Question: I have installed and configure Solr4 and tomcat6 on to the server. It works good but when I try to build the DIH(Data Import Handler) it gives me an error and I am not able to resolve.
I add the following code to my solrconfig.xml file
'''
<requestHandler name="/dataimport" class="org.apache.solr.handler.dataimport.DataImportHandler">
<lst name="defaults">
<str name="config">/path/to/data-config.xml</str>
</lst>
'''
my data-config.xml file looks like as follow
'''
<dataConfig>
<dataSource type="FileDataSource" />
<document>
<entity name="f" processor="FileListEntityProcessor" baseDir="/path/to/basedirectory/toxmlfiles/" fileName=".*xml" recursive="true" rootEntity="false" dataSource="null">
<field column="plainText" name="text"/>
</entity>
</document>
'''
The error I got on the browser when I hit localhost:8080/solr/

The error in my error log is
'''
SEVERE: Unable to create core: collection1
org.apache.solr.common.SolrException: RequestHandler init failure
at org.apache.solr.core.RequestHandlers.initHandlersFromConfig(RequestHandlers.java:168)
at org.apache.solr.core.SolrCore.<init>(SolrCore.java:657)
at org.apache.solr.core.SolrCore.<init>(SolrCore.java:566)
at org.apache.solr.core.CoreContainer.create(CoreContainer.java:850)
at org.apache.solr.core.CoreContainer.load(CoreContainer.java:534)
at org.apache.solr.core.CoreContainer.load(CoreContainer.java:356)
at org.apache.solr.core.CoreContainer$Initializer.initialize(CoreContainer.java:308)
at org.apache.solr.servlet.SolrDispatchFilter.init(SolrDispatchFilter.java:107)
at org.apache.catalina.core.ApplicationFilterConfig.getFilter(ApplicationFilterConfig.java:295)
at org.apache.catalina.core.ApplicationFilterConfig.setFilterDef(ApplicationFilterConfig.java:422)
at org.apache.catalina.core.ApplicationFilterConfig.<init>(ApplicationFilterConfig.java:115)
at org.apache.catalina.core.StandardContext.filterStart(StandardContext.java:3838)
at org.apache.catalina.core.StandardContext.start(StandardContext.java:4488)
at org.apache.catalina.core.ContainerBase.addChildInternal(ContainerBase.java:791)
at org.apache.catalina.core.ContainerBase.addChild(ContainerBase.java:771)
at org.apache.catalina.core.StandardHost.addChild(StandardHost.java:526)
at org.apache.catalina.startup.HostConfig.deployDescriptor(HostConfig.java:637)
at org.apache.catalina.startup.HostConfig.deployDescriptors(HostConfig.java:563)
at org.apache.catalina.startup.HostConfig.deployApps(HostConfig.java:498)
at org.apache.catalina.startup.HostConfig.start(HostConfig.java:1277)
at org.apache.catalina.startup.HostConfig.lifecycleEvent(HostConfig.java:321)
at org.apache.catalina.util.LifecycleSupport.fireLifecycleEvent(LifecycleSupport.java:119)
at org.apache.catalina.core.ContainerBase.start(ContainerBase.java:1053)
at org.apache.catalina.core.StandardHost.start(StandardHost.java:722)
at org.apache.catalina.core.ContainerBase.start(ContainerBase.java:1045)
at org.apache.catalina.core.StandardEngine.start(StandardEngine.java:443)
at org.apache.catalina.core.StandardService.start(StandardService.java:516)
at org.apache.catalina.core.StandardServer.start(StandardServer.java:710)
at org.apache.catalina.startup.Catalina.start(Catalina.java:593)
at sun.reflect.NativeMethodAccessorImpl.invoke0(Native Method)
at sun.reflect.NativeMethodAccessorImpl.invoke(NativeMethodAccessorImpl.java:57)
at sun.reflect.DelegatingMethodAccessorImpl.invoke(DelegatingMethodAccessorImpl.java:43)
at java.lang.reflect.Method.invoke(Method.java:616)
at org.apache.catalina.startup.Bootstrap.start(Bootstrap.java:289)
at org.apache.catalina.startup.Bootstrap.main(Bootstrap.java:414)
Caused by: org.apache.solr.common.SolrException: Error loading class 'org.apache.solr.handler.dataimport.DataImportHandler'
at org.apache.solr.core.SolrResourceLoader.findClass(SolrResourceLoader.java:436)
at org.apache.solr.core.SolrCore.createInstance(SolrCore.java:469)
at org.apache.solr.core.SolrCore.createRequestHandler(SolrCore.java:540)
at org.apache.solr.core.RequestHandlers.initHandlersFromConfig(RequestHandlers.java:154)
... 34 more
Caused by: java.lang.ClassNotFoundException: org.apache.solr.handler.dataimport.DataImportHandler
at java.net.URLClassLoader$1.run(URLClassLoader.java:217)
at java.security.AccessController.doPrivileged(Native Method)
at java.net.URLClassLoader.findClass(URLClassLoader.java:205)
at java.lang.ClassLoader.loadClass(ClassLoader.java:321)
at java.net.FactoryURLClassLoader.loadClass(URLClassLoader.java:615)
at java.lang.ClassLoader.loadClass(ClassLoader.java:266)
at java.lang.Class.forName0(Native Method)
at java.lang.Class.forName(Class.java:264)
at org.apache.solr.core.SolrResourceLoader.findClass(SolrResourceLoader.java:420)
... 37 more
Jan 31, 2013 10:44:49 AM org.apache.solr.common.SolrException log
SEVERE: null:org.apache.solr.common.SolrException: RequestHandler init failure
at org.apache.solr.core.RequestHandlers.initHandlersFromConfig(RequestHandlers.java:168)
at org.apache.solr.core.SolrCore.<init>(SolrCore.java:657)
at org.apache.solr.core.SolrCore.<init>(SolrCore.java:566)
at org.apache.solr.core.CoreContainer.create(CoreContainer.java:850)
at org.apache.solr.core.CoreContainer.load(CoreContainer.java:534)
'''
can you please suggest me How can I resolve this error?
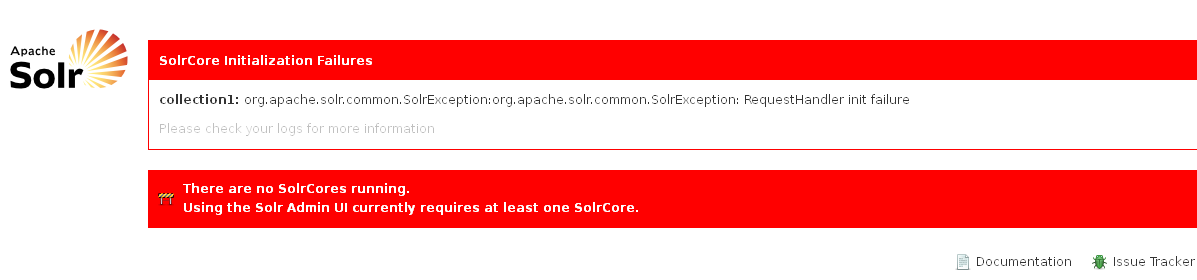
Answer: I have added following lines of code in solrconfig.xml file
'''
<lib dir="../../../contrib/dataimporthandler/lib/" regex=".*\.jar" />
<lib dir="../../../dist/" regex="apache-solr-dataimporthandler-\d.*\.jar" />
'''
make sure your apache-solr-dataimporthandler-4.0.jar and apache-solr-dataimporthandler-extras-4.0.jar files in the dist folder and it's in correct path.
don't forget to restart the tomcat server.
and that works for me.